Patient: sex M, age 57
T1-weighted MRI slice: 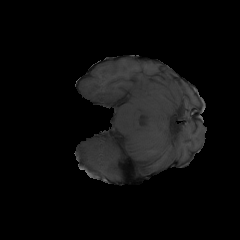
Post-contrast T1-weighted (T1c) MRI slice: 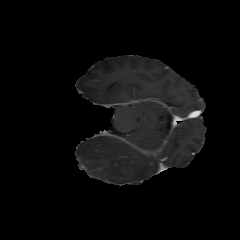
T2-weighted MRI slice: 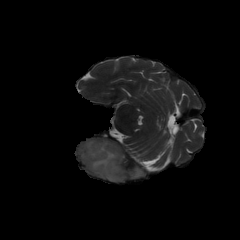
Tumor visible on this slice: yes
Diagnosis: Glioblastoma, IDH-wildtype
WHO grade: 4